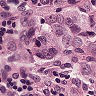
Metastatic tissue present: yes